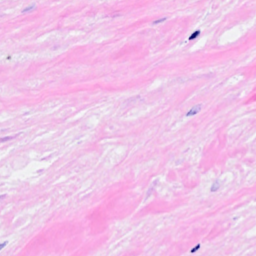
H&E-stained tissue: Breast